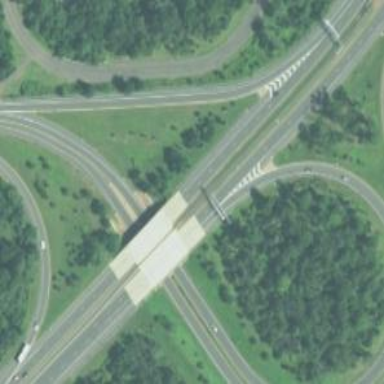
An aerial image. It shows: Motorway junction.